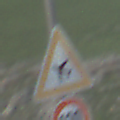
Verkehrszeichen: FlugbetriebRechts
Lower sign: Geschwindigkeit130
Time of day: SunriseSunset
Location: Outdoor (Nature)
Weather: PartlyCloudy
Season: NotSpecified
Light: Natural